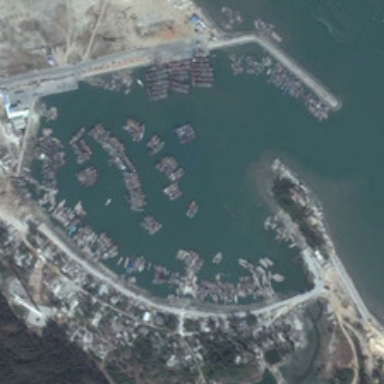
A lawn is between the road and the port .